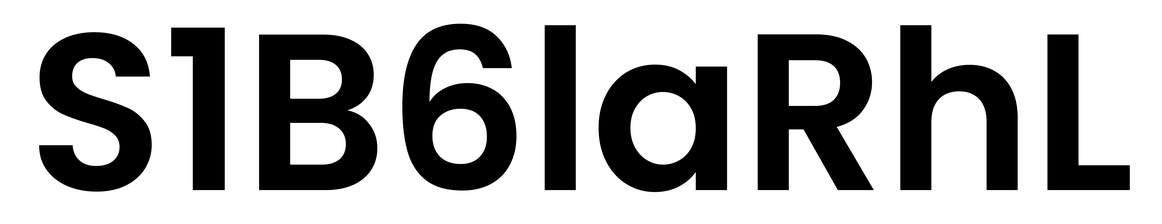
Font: Poppins-SemiBold